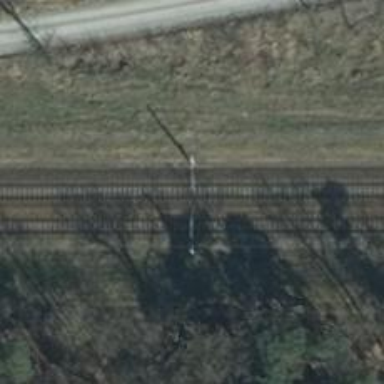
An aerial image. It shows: Milestone along the railway with catenary mast.